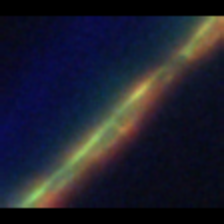
Taxon: Psuedo-nitzschia
Group: Diatoms